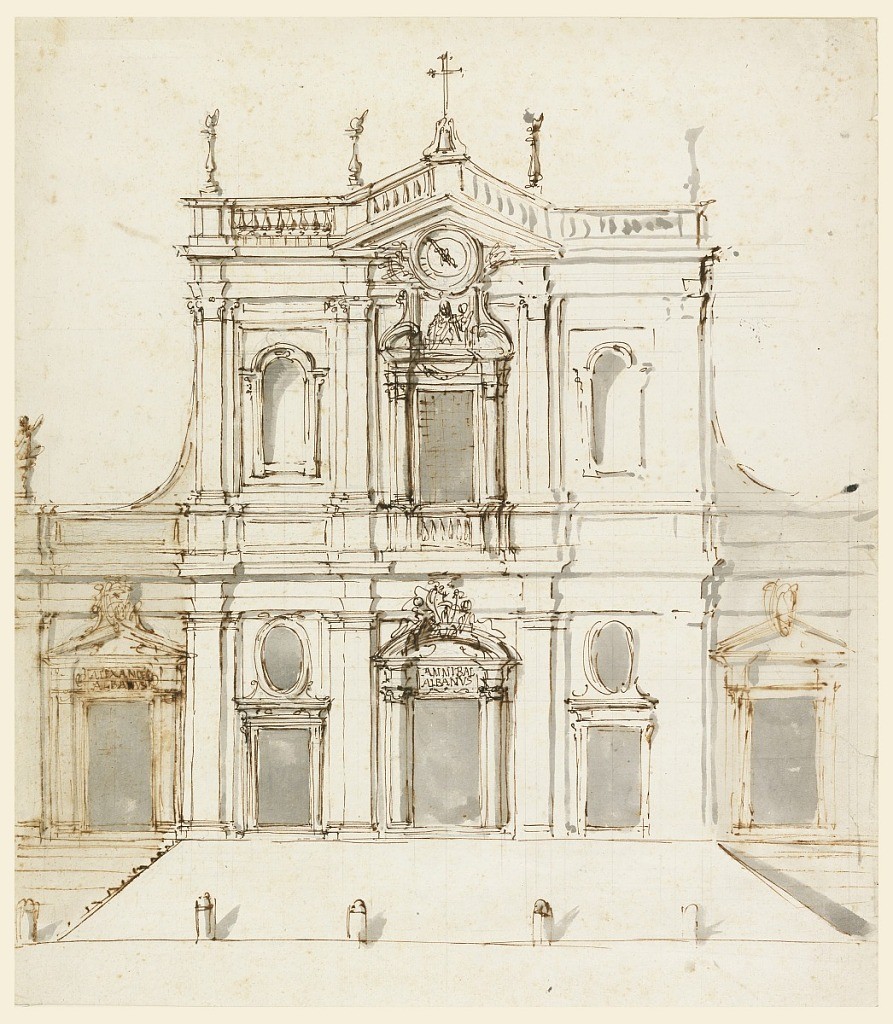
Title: Façade with the Albani Arms
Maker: Carlo Marchionni, Italian, 1702–1786
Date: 1730s
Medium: Pen and brown ink, brush and gray wash, black chalk on white wove paper
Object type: Drawing
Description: Vertical rectangle. Building with two stories, the lower with five divisions and the upper with three. Stairs lead to the lateral left door and parallel to the façade to a ramp in front of the central part. At right, oblique stairs lead simultaneously to the lateral door and the ramp. The three doorcases are topped by a coat of arms, at left and in the center identified as that of the Albani. Tablets are above the door frames at left and in the center, respectively, with the inscriptions: ALEXANDER ALBANVS; ANNIBAL ALBANVS; posts are at the foot of the ramp.